Field crop: maize
Growth stage: 1
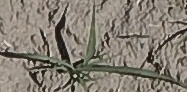
Species: sorghum